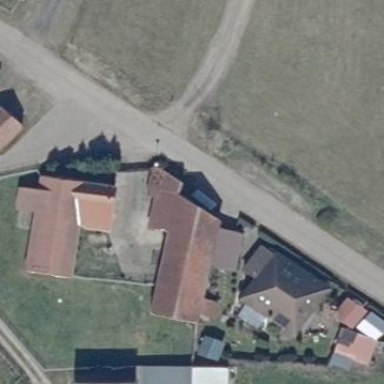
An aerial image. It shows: Simple house.